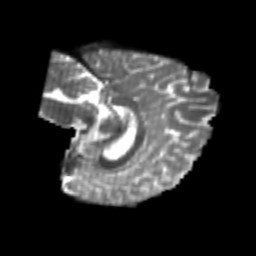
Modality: T2w
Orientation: sagittal
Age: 23
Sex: female
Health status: healthy
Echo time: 0.074 s